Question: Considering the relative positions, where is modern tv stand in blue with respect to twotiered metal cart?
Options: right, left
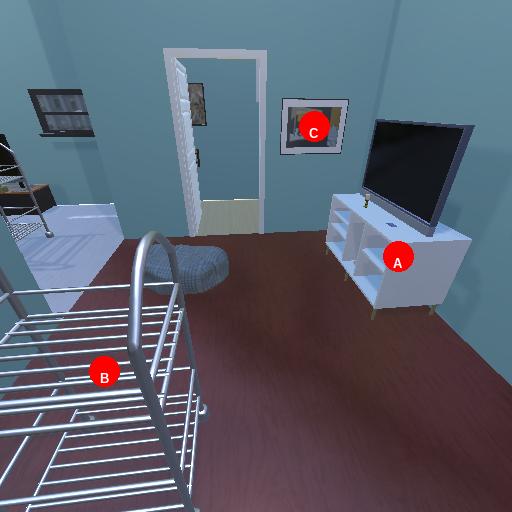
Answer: right